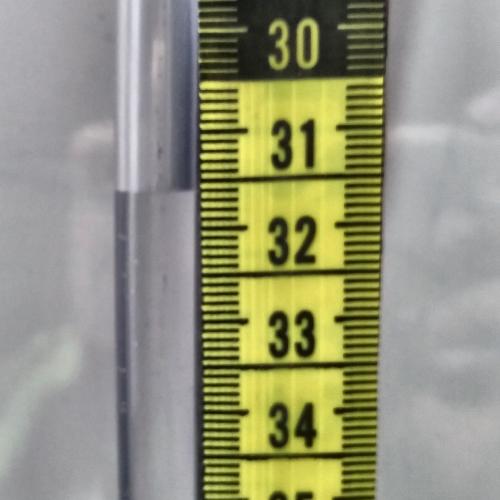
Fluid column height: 31.6 cm